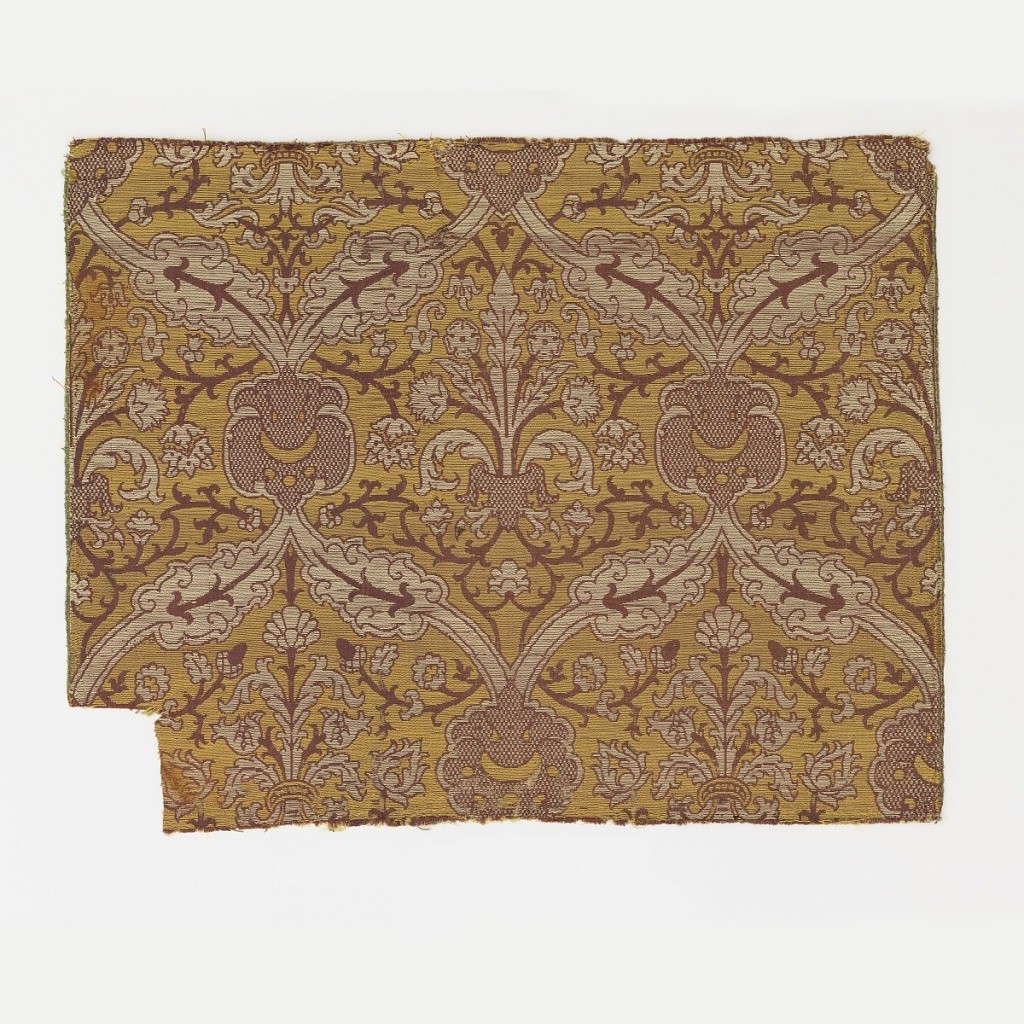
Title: Fragment
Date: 17th century
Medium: silk, linen Technique: woven (brocatelle)
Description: Strapwork with checkerboard shield shapes and foliage in red, yellow and white. Both selvages present.